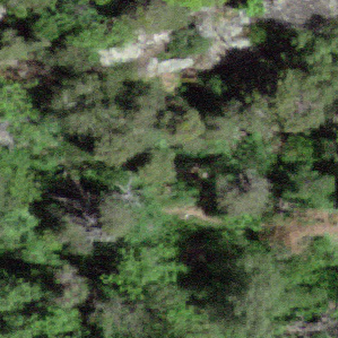
Label: other